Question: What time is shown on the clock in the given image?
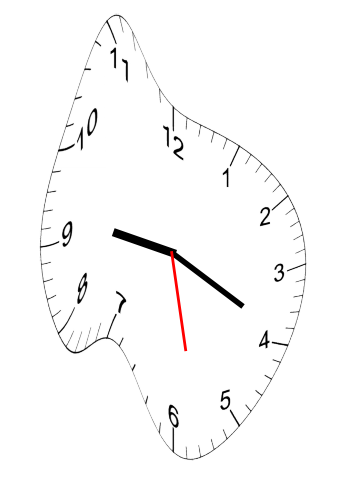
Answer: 09:19:28